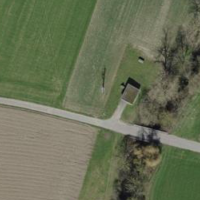
EUNIS habitat code: 52
Species observed at this site:
Corylus avellana
Euonymus europaeus